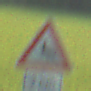
Verkehrszeichen: WildwechselRechts
Zusatzzeichen unten: Entfernungsangaben2
Umgebung: Outdoor, Nature
Tageszeit: SunriseSunset
Wetter: PartlyCloudy
Licht: Natural
Jahreszeit: NotSpecified
Kontrast: MediumContrast